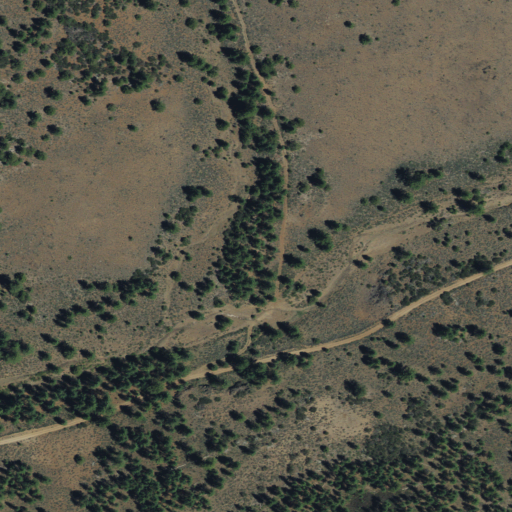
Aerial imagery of valley in California named Right Hand Canyon containing shrub and evergreen forest